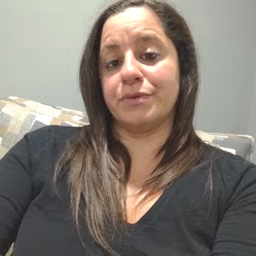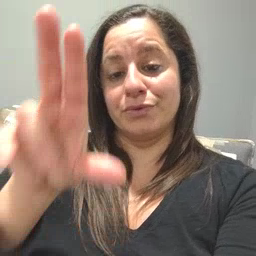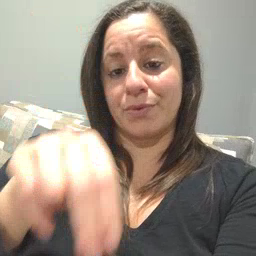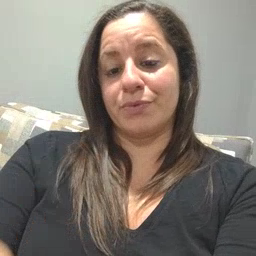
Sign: no